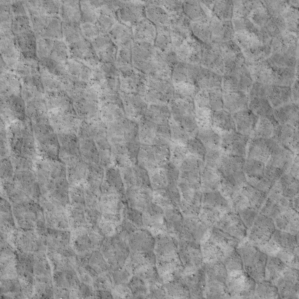
Label: non_frost